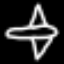
Label: airplane